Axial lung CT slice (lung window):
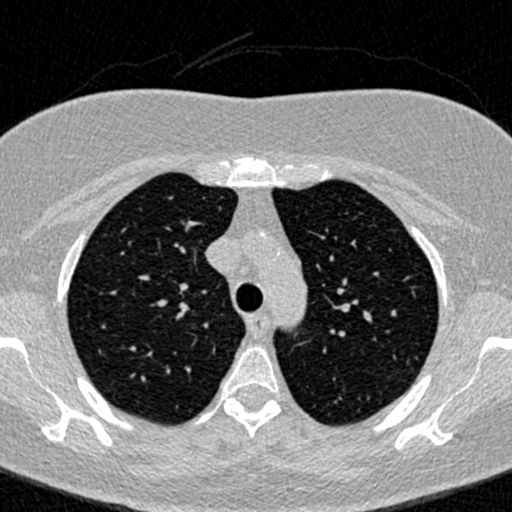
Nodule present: no